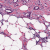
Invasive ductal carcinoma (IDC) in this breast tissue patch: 1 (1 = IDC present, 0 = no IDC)